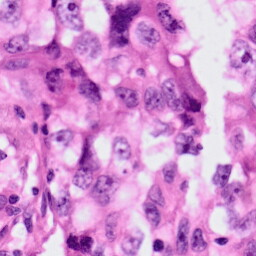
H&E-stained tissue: Lung